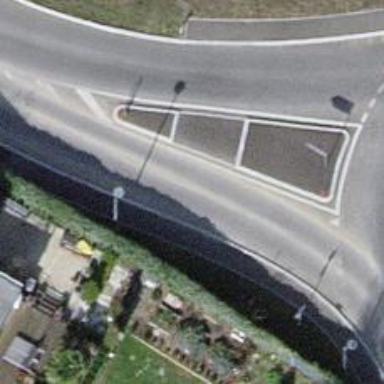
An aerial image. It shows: Unmarked crossing on the road.